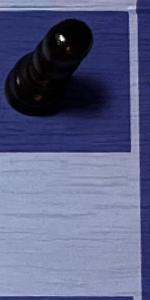
Label: Empty